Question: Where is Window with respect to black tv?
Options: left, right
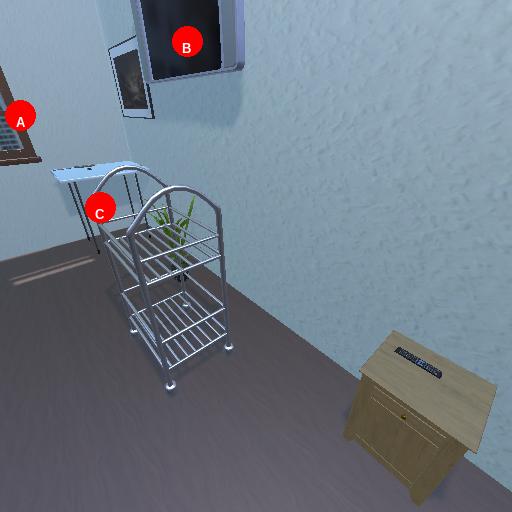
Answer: left